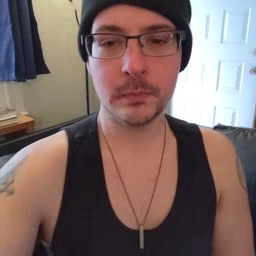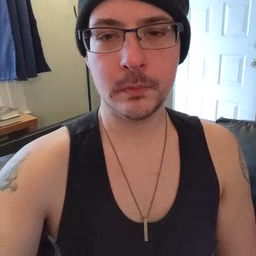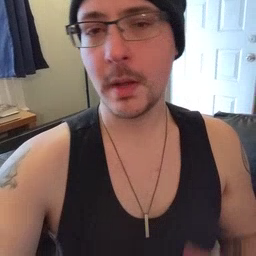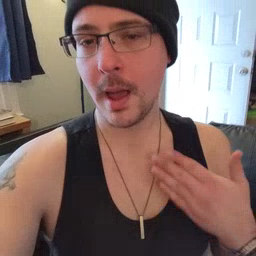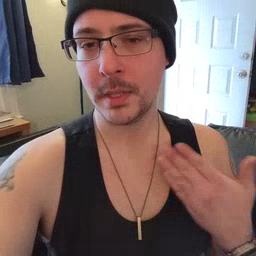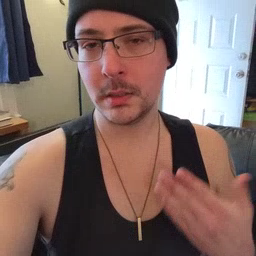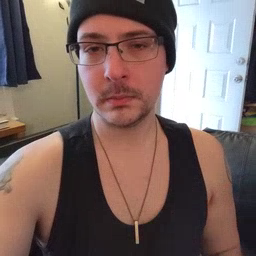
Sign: happy